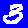
Digit: 3